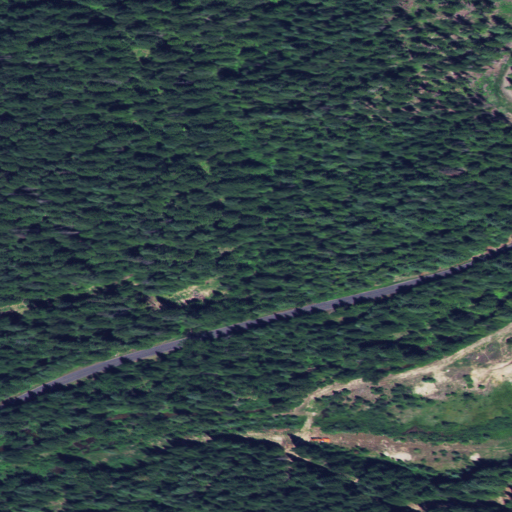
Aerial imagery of valley in Idaho named Armstrong Gulch containing evergreen forest, grassland, shrub, herbaceous wetlands, woody wetlands, and pasture